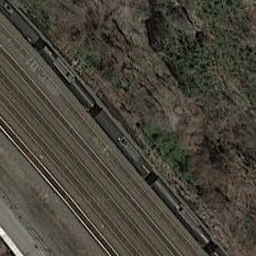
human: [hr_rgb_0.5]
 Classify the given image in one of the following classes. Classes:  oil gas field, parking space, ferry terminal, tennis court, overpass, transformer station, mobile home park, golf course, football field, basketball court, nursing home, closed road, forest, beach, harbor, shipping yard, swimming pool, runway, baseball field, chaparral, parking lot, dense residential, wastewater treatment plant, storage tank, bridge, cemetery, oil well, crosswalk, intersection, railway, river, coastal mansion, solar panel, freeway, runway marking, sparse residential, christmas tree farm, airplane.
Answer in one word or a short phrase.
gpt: railway